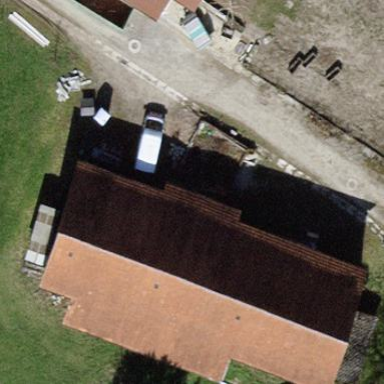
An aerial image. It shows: Farm auxiliary building with gabled roof.